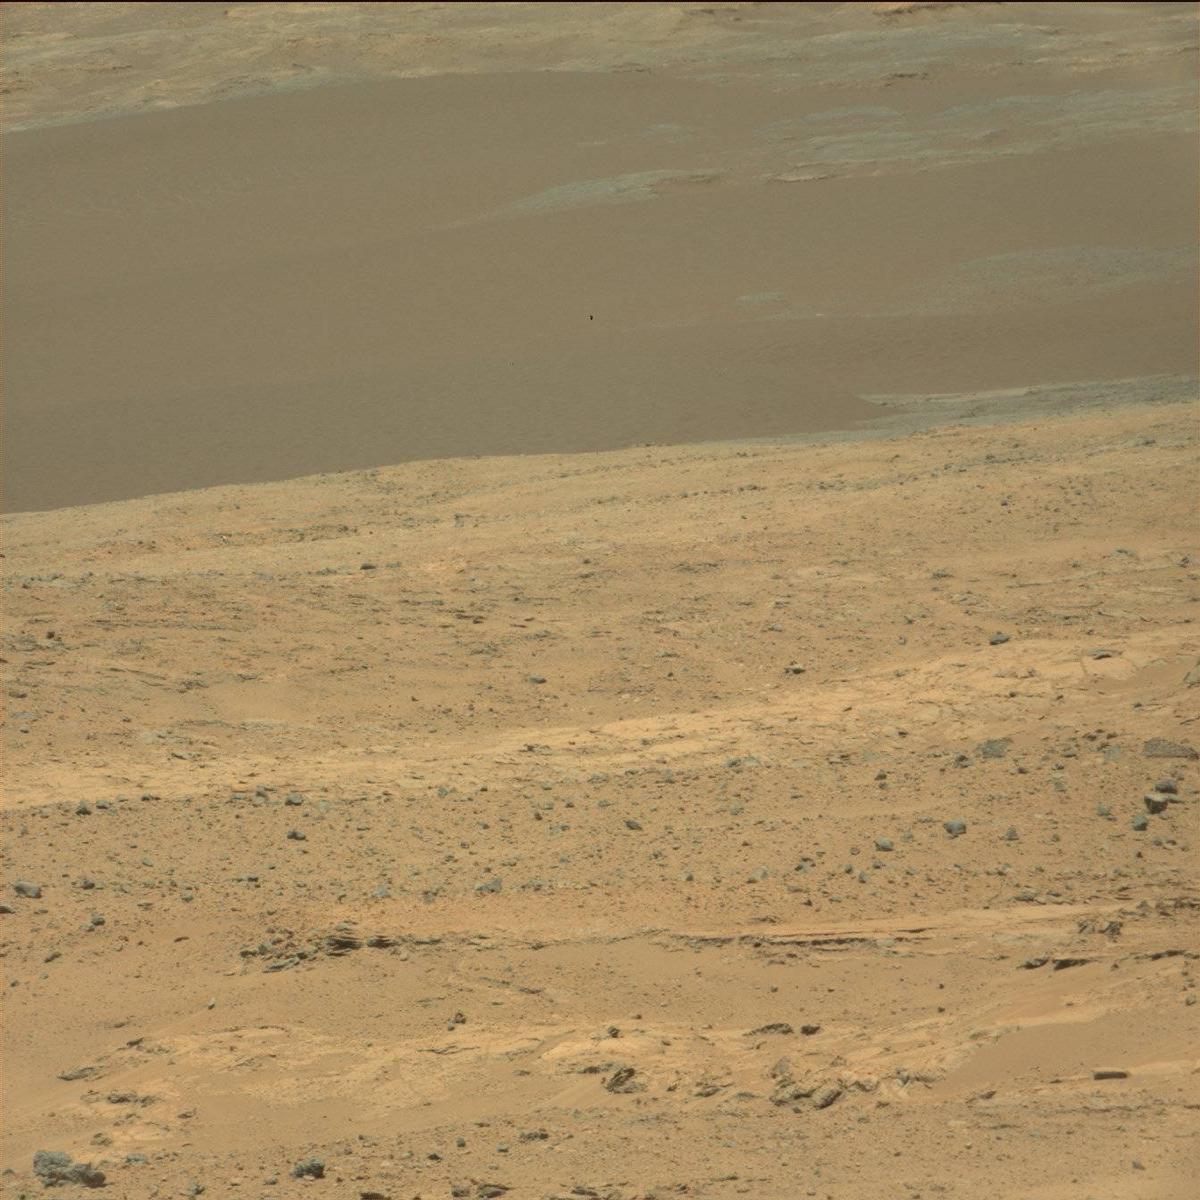
Terrain classes present: Bedrock, Ridge, Sand / Soil